Field crop: tomato
Growth stage: 1
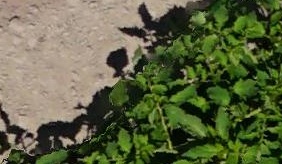
Species: tomato